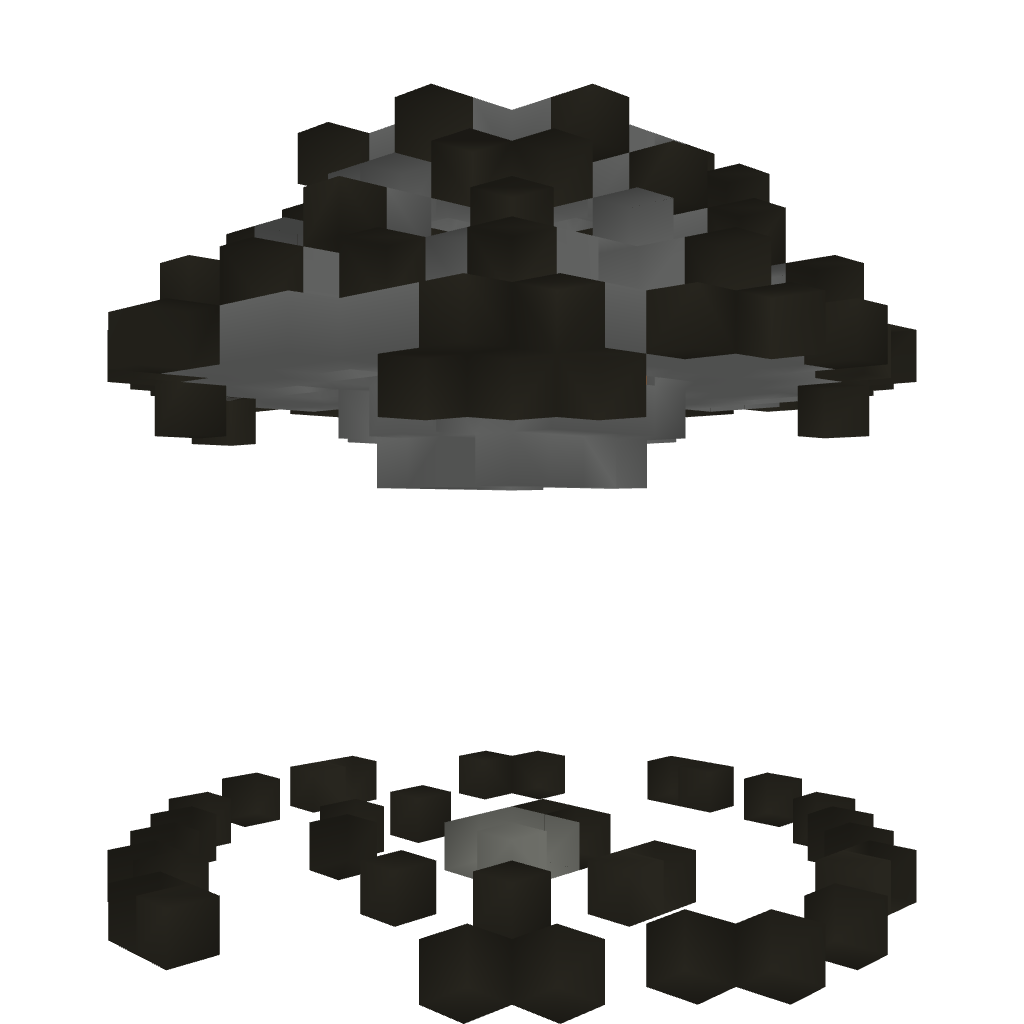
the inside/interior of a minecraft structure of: Simple Jungle Tree House